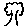
Label: tree